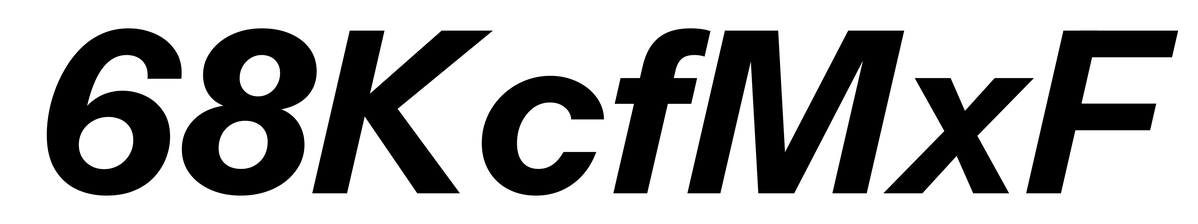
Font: InstrumentSans-Italic_Bold_Italic